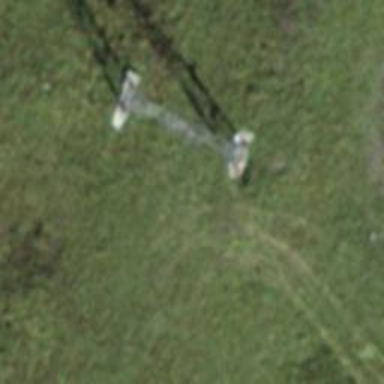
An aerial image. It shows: Pylon used for aerialway.